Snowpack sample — Loveland Pass, Silver Plume, Colorado, USA (1/12/25, 11:40 AM MST)
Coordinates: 39.66, -105.88
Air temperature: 7 °F
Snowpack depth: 140 cm
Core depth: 10 cm
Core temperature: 41 °F
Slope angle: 11°, slope face: 30°
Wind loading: high
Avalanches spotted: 2
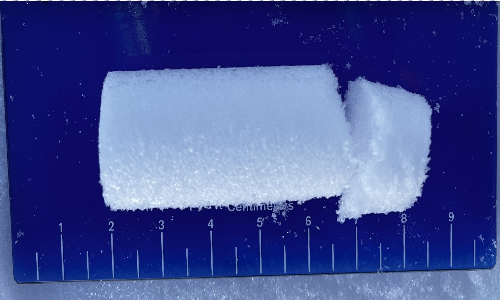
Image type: core
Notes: Pilot using slightly modified coring method that took too large segment for snow profile picturing, advised not to use in higher level models. Two avalanche on south face nearby, partially cloudy with light snow in the last 24 hours. Lots of wind loading on eastern features.